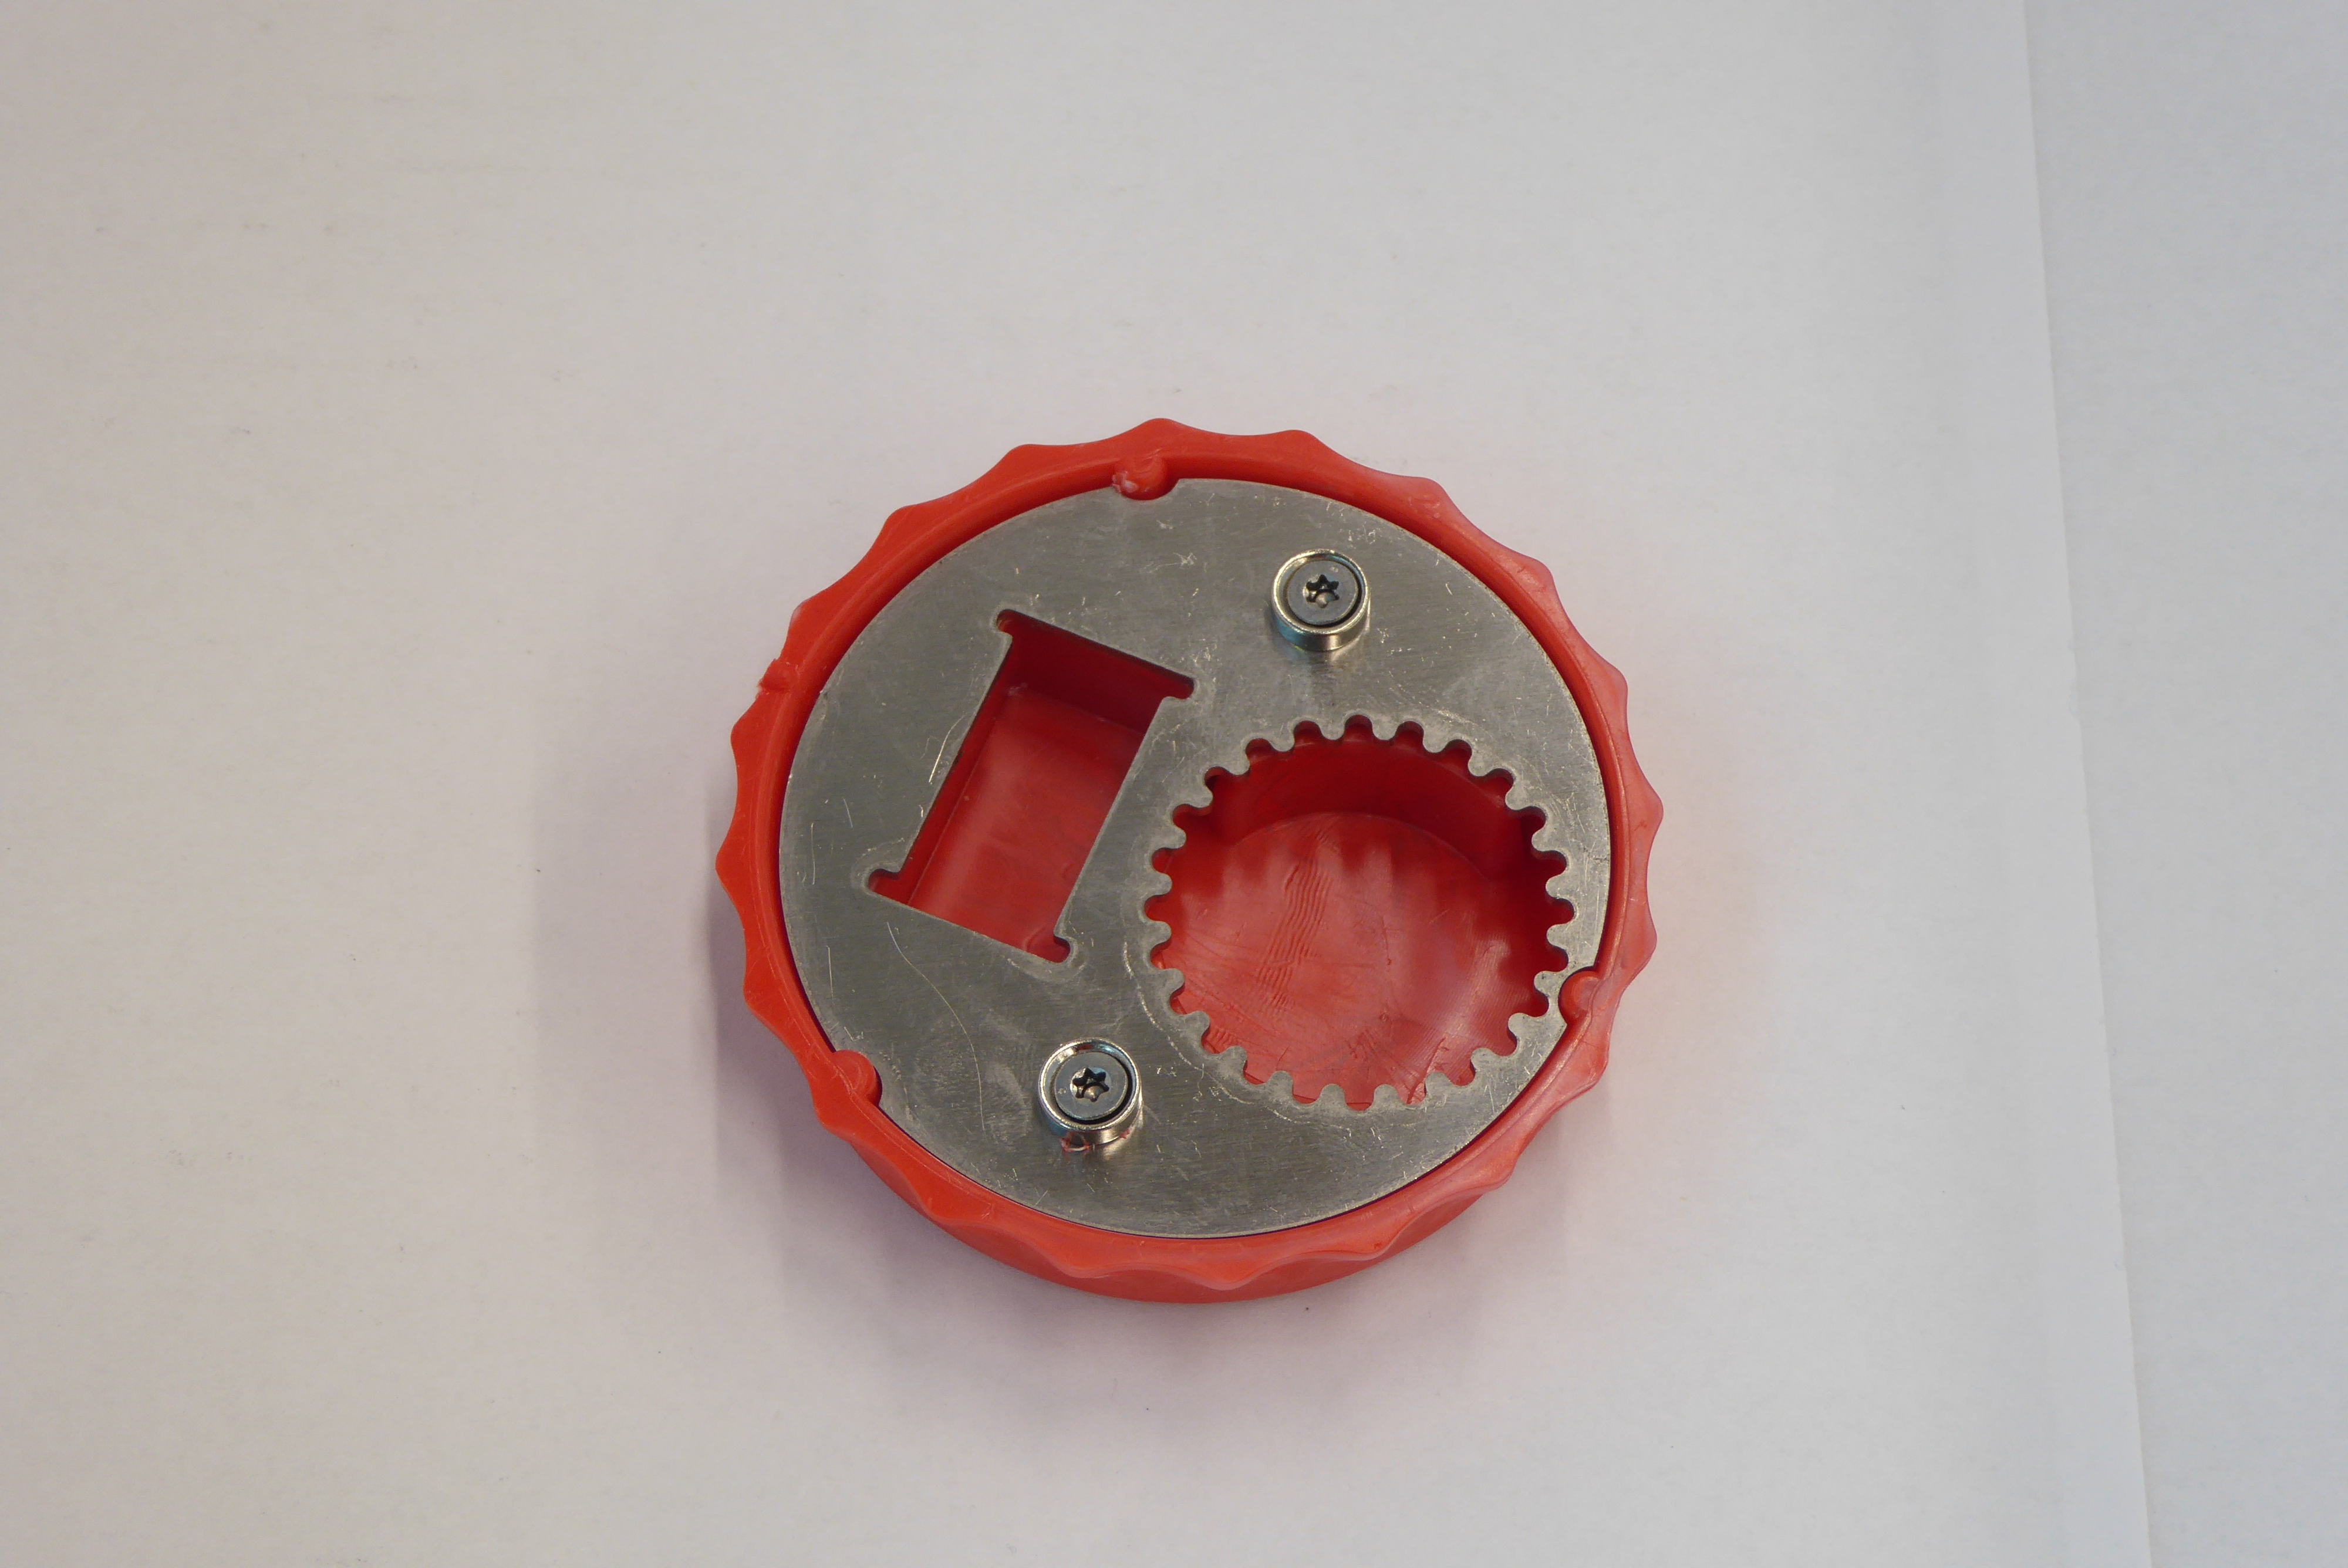
Label: Bottle Opener